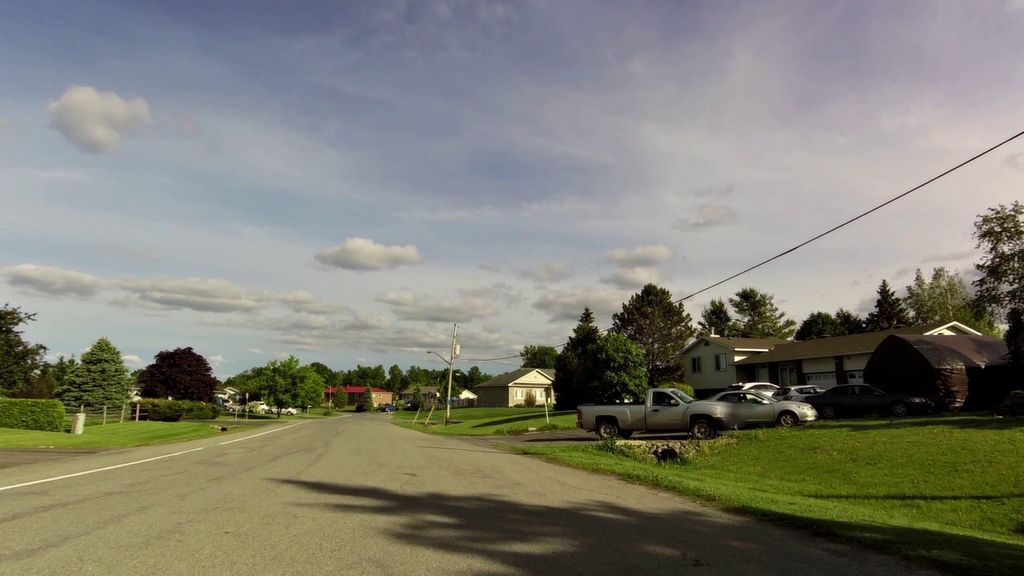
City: ottawa-gatineau